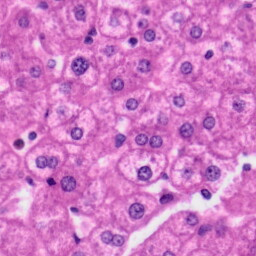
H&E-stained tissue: Liver